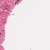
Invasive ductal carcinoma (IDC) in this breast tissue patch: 0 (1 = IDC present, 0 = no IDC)